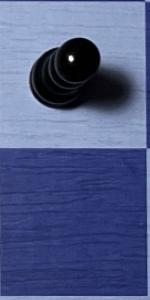
Label: Empty